Пьезоэлектрическим эффектом называется процесс появления электрических зарядов в твердых телах вследствие приложенного механического напряжения (рис. 1(a)). Он является обратимым. Это означает, что материалы, обладающие пьезоэлектрическим эффектом, также обладают обратным пьезоэлектрическим эффектом, т.е. вследствие приложенного электрического поля появляются внутренние механические напряжения (рис. 1(b)).  Пьезоэлектрические материалы находят широкое применение в различных областях от промышленности до бытового применения: генерация и регистрация звука, генерация высокого напряжения, микровесы, сверхточная фокусировка оптических систем, зажигалки для сигарет, стартеры и кварцевые наручные часы.  Инструкции по работе с электронными весами1. Поместите весы на плоскую устойчивую поверхность. 2. Для включения весов нажмите кнопку “ON/OFF”. 3. Дождитесь стабильных показаний. Если показание не равно нулю, нажмите кнопку “TARE” для обнуления показаний 4. С помощью кнопки “MODE” можно изменять единицы измерения: “g”, “gn”, “oz”, “ozt”, “dwt”, “ct” and “tl”. Вам рекомендуется использовать единицу измерения “g” (грамм).
Часть A. Простейшие измерения (3.0 балла) В этом эксперименте требуется определить размеры, массу и электрическую емкость пьезопластинки, а затем рассчитать плотность $\rho$ и относительную диэлектрическую проницаемость $\varepsilon_r$ материала, из которого она изготовлена.
Измерьте штангенциркулем длину $l$, ширину $w$, и толщину $t$ выбранной пьезопластинки. С помощью предоставленных электронных весов взвесьте эту пьезопластинку. Вставив пластинку в зажим Кельвина (6) измерьте мультиметром её электроемкость $C$. Учитывая то, что размеры пластинки неодинаковы в разных точках, проведите несколько измерений, рассчитайте средние величины и их стандартные погрешности. Диэлектрическая проницаемость пьезопластинки зависит от температуры (что будет рассмотрено в Части С). Поэтому подразумевается, что измерения электроемкости необходимо производить при комнатной температуре, избегая нагрева пьезопластинки руками.
Часть B. Резонансный метод измерения пьезоэлектрического коэффициента (4.5 балла)  Как было описано во введении, пьезопластинка деформируется под действием электрического поля. Коэффициент пропорциональности $d$ между возникающей в пьезопластинке относительной деформацией $S$ и напряженностью электрического поля $E$ называется пьезоэлектрическим коэффициентом: $d=S/E$.
Вычислите плотность $\rho$ и диэлектрическую проницаемость $\varepsilon_r$ пьезопластинки. Используя погрешности, найденные в части A1, рассчитайте погрешности величин $\rho$ и $\varepsilon_r$ (диэлектрическая постоянная $\varepsilon_0=8.85\cdot10^{-12}~\text{Ф}/\text{м}$).
Для приведённой эквивалентной электрической схемы получите формулы для резонансной $f_r$ и антирезонансной $f_a$ частот. Пьезоэлектрический коэффициент $d$ вычисляется по следующей формуле: \[ d = \sqrt{\frac{\varepsilon_0 \varepsilon_r}{128 f_r^4l^2 \rho \left[\frac{1}{(2\pi f_a)^2 - (2 \pi f_r)^2} + \frac{1}{32f_r^2} \right]}}\] Перейдем к эксперименту для определения частот $f_r$ и $f_a$, который схематически показан на рисунке ниже. Амплитуду подаваемого переменного напряжения $V$ поддерживайте постоянной, чтобы модуль импеданса определялся силой тока в цепи.
Часть C. Температура Кюри пьезопластинки (4.0 балла) У большинства диэлектриков диэлектрическая проницаемость не зависит от температуры. Однако, у свинцово-цинковой керамики, из которой изготовлена пьезопластинка, статическая относительная диэлектрическая проницаемость зависит от температуры по закону: \[\varepsilon_r=A+\frac{B}{T-T_c}, \quad \text{при} \quad T>T_c .\] Здесь $A$ и $B$ – константы, не зависящие от температуры. Эта зависимость называется . Параметры $B$ и $T_c$ называются, соответственно, константой Кюри и температурой Кюри в честь Пьера Кюри. При температуре Кюри происходит фазовый переход. Выше температуры Кюри вещество находится в параэлектрической фазе, в которой элементарные диполи кристаллических ячеек вещества ориентированы хаотично. Ниже температуры Кюри элементарные диполи взаимодействуют друг с другом, создавая внутреннее поле, ориентирующее диполи. В кристалле возникает спонтанная поляризация при отсутствующем внешнем поле. Относительная диэлектрическая проницаемость ниже температуры Кюри описывается выражением: \[\varepsilon_r=1+\frac{B}{2(T-T_c)}, \quad \text{при} \quad T<T_c .\] Из части A вам уже известно, что ε_r≫1, поэтому в выражении выше можно пренебречь единицей и считать, что: \[\varepsilon_r=\frac{B}{2(T-T_c)}, \quad \text{при} \quad T<T_c .\] Таким образом ёмкость пьезопластинки, полученной в части A, изменяется с температурой. Так как температура Кюри пьезопластинки больше, чем температура кипения воды, мы оценим её при помощи линейной экстраполяции.
Измерьте зависимость силы тока $I$ через пьезопластинку как функцию частоты подаваемого напряжения $f$. Постройте график зависимости $I(f)$ и определите по нему резонансную $f_r$ и антирезонансную $f_a$ частоты. Исходя из этого, вычислите пьезоэлектрический коэффициент $d$.
Измерьте ёмкость пьезопластинки при различных температурах и заполните таблицу измерений.
Часть D. Измерение скорости звука в алюминии (6.5 балла) В твёрдых телах звук может быть как поперечным, так и продольной волной. Движения частиц твёрдого тела, соответствующие этим волнам, показаны на рисунке ниже.  Продольные волны распространяются в твёрдых телах, жидкостях и газах, так как энергия переносится благодаря сжатиям и разрежениям среды.
Проведите анализ полученных измерений, постройте график в разумных координатах и определите по нему температуру Кюри.
Введём обозначения: $L$ — длина бруска, $u$ — скорость волны. Воспользуйтесь одной пьезопластинкой как преобразователем электрических колебаний в механические, чтобы генерировать звуковые волны в бруске, а второй – как датчиком амплитуды колебаний.Сначала измерьте скорость поперечных волн. Как уже было сказано в части B, пьезопластинка колеблется преимущественно вдоль её длинной стороны. Расположите пьезопластинки так, как показано на рисунке. Колебания первой пластинки будут передаваться бруску благодаря трению, генерируя таким образом поперечные волны.
Измерьте рулеткой длину $L$ алюминиевого бруска. Повторите измерения несколько раз, найдите среднюю длину и стандартное отклонение. Изменяя частоту звуковых волн, издаваемых первой пластинкой, найдите резонансные пики тока, протекающего через вторую пластинку. Постройте спектр резонансных частот по аналогии с графиком на рисунке.
Найдите резонансные пики силы тока для поперечных стоячих волн. Определите скорость поперечных волн в алюминии. Рассчитайте погрешности. Если прижать пьезопластинки к бруску другим образом, можно измерить скорость продольных колебаний. Расположите пластинки относительно бруска так, как показано на рисунке ниже. Колебания вдоль длинной стороны пьезопластинки будут передаваться бруску, генерируя его продольные колебания  В части B упоминалось, что, хотя колебания пьезопластинки происходят преимущественно вдоль её длинной стороны, пластинка колеблется также и вдоль других направлений. Эти колебания могут передаваться бруску и приводить к появлению дополнительных резонансных пиков в спектре. Обратите внимание, что колебания вдоль других направлений будут возбуждать только поперечные волны. Таким образом, дополнительные резонансные пики не будут совпадать с резонансными пиками от продольных стоячих волн.
Изменяя частоту звуковых волн, возбуждаемых первой пластинкой, найдите резонансные пики тока, протекающего через вторую пластинку. Постройте спектр резонансных частот.
Часть E. Определение дефекта в алюминиевом бруске (2.0 балла) После того, как вы определили скорость продольных волн в части D, вам предлагается определить местоположение искусственно созданного дефекта (глубокого плоского надпила) во втором алюминиевом бруске, закрытом непрозрачным экраном (чёрном ящике). Звуковые волны активно используются для обнаружения скрытых трещин, полостей и других внутренних неоднородностей в металлах, композитных материалах, пластиках и керамике. Промышленное ультразвуковое тестирование проводится путём подачи короткого импульса частотой в несколько мегагерц и амплитудой в несколько сотен вольт на пьезоэлемент, который преобразует его в ультразвуковые колебания образца, и анализа усиленного полученного от него сигнала на предмет отражения от неоднородностей. Этот метод слишком сложен для нашей установки. Вместо этого в качестве демонстрации, мы воспользуемся уже знакомым методом резонанса для определения местоположения глубокого плоского надпила в бруске. В отличие от части D звуковые волны будут отражаться от места надпила, а не от дальнего конца бруска. Таким образом, расположение резонансных пиков на спектре будет отличаться от спектра из части D, что может помочь определить местоположение надпила.  Используйте для этой части продольные стоячие волны.
Сравнивая полученный спектр со спектром из п. D2, определите резонансные пики от поперечных волн. Выделите резонансные пики, соответствующие продольным волнам и найдите их скорость. Рассчитайте погрешности.
Изменяя частоту звуковых волн, издаваемых первой пластинкой, найдите резонансные пики тока, протекающего через вторую пластинку. Постройте спектр резонансных частот.
На построенном графике отметьте резонансные пики, соответствующие продольным стоячим волнам, и найдите расстояние от надпила до края бруска, к которому прижимаются пьезопластинки.
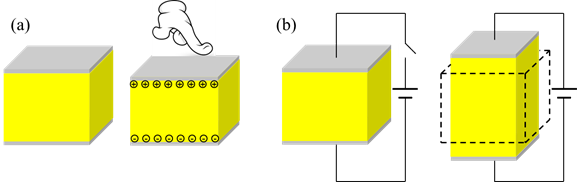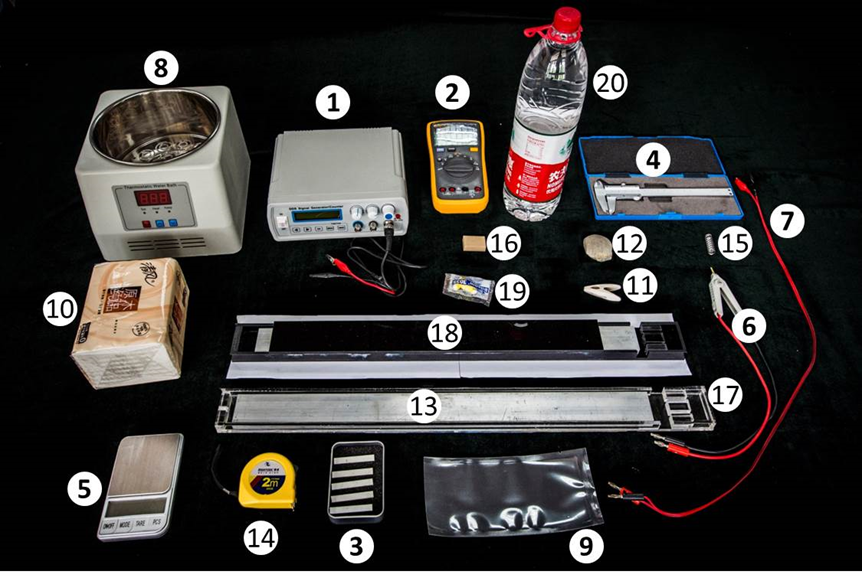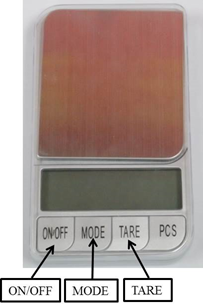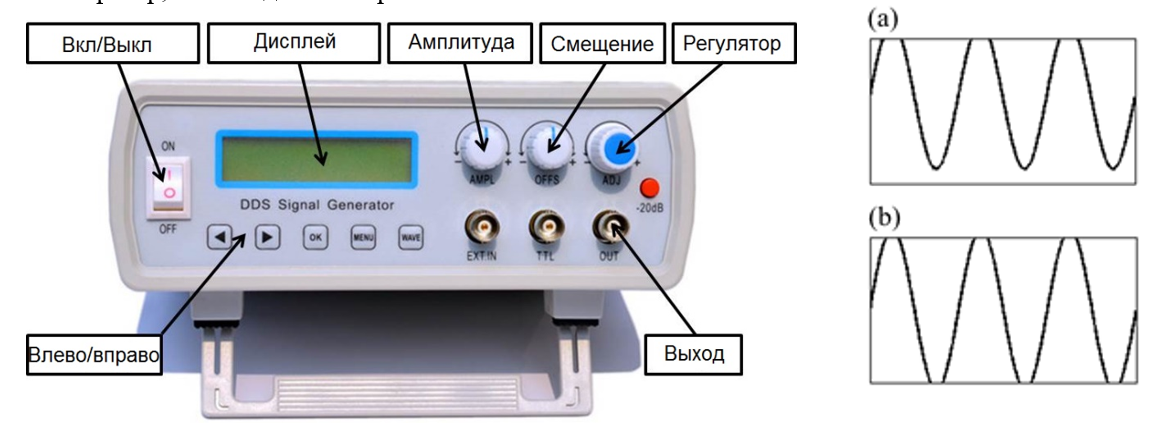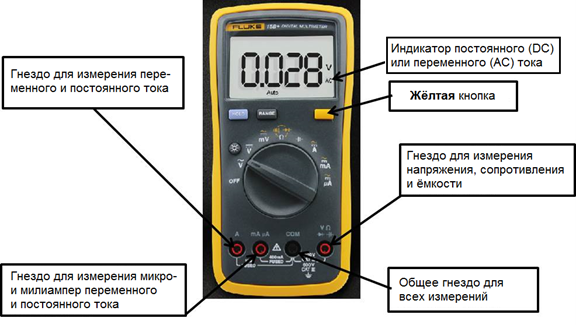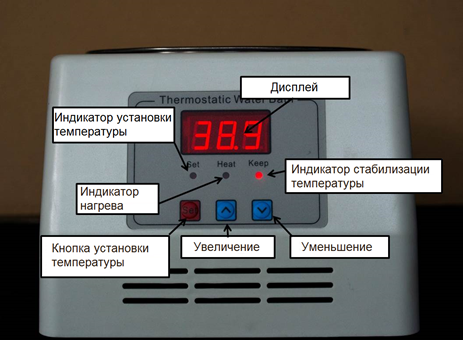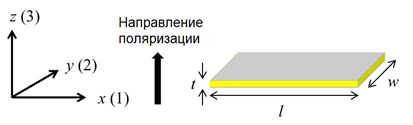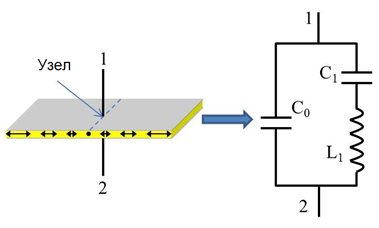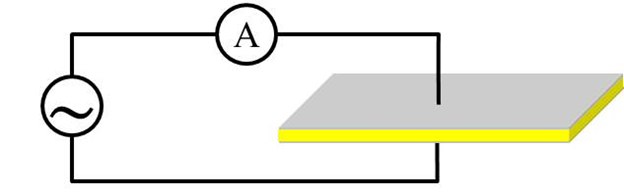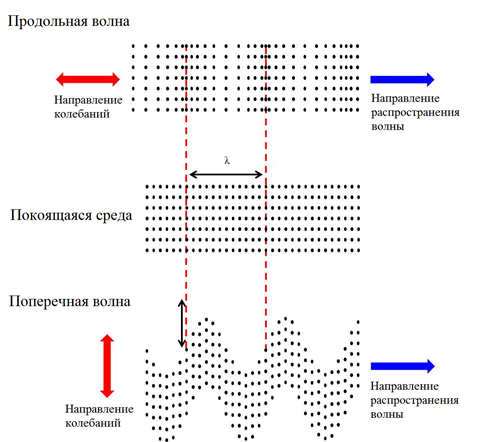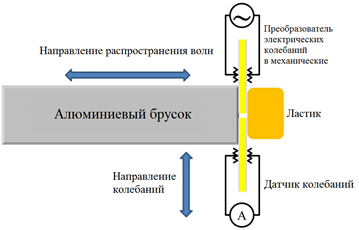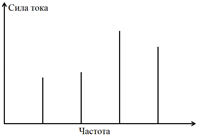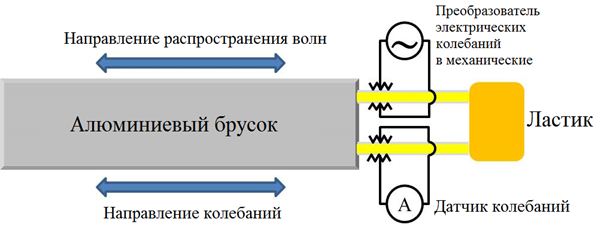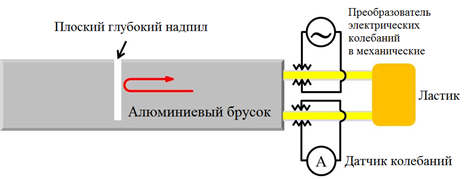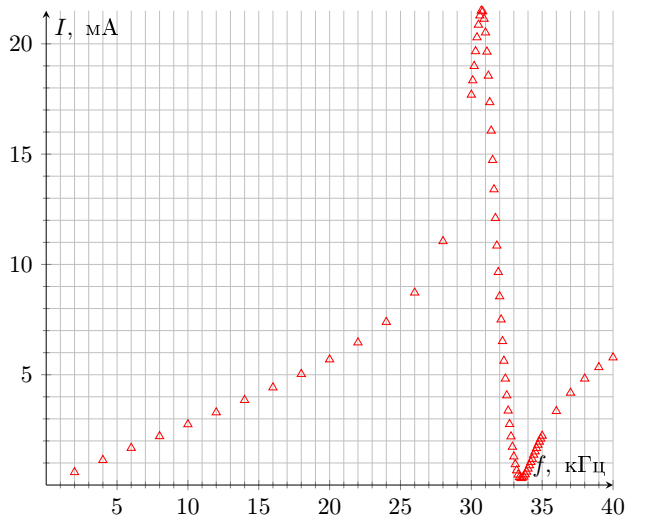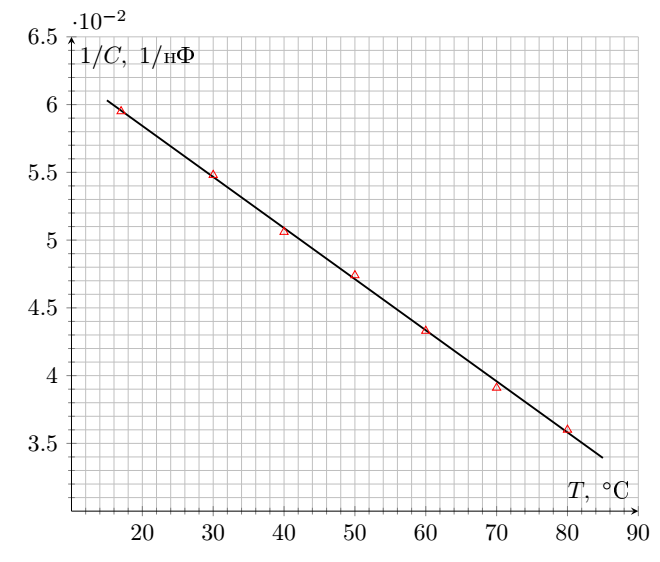
Измерьте штангенциркулем длину $l$, ширину $w$, и толщину $t$ выбранной пьезопластинки. С помощью предоставленных электронных весов взвесьте эту пьезопластинку. Вставив пластинку в зажим Кельвина (6) измерьте мультиметром её электроемкость $C$.  Учитывая то, что размеры пластинки неодинаковы в разных точках, проведите несколько измерений, рассчитайте средние величины и их стандартные погрешности.
Решение: | | $l,~\text{мм}$ | $w,~\text{мм}$ | $t,~\text{мм}$ | $m,~\text{г}$ | $C,~\text{нФ}$ | | --- | --- | --- | --- | --- | --- | | 1 | 45.0 | 7.1 | 1.0 | | 18.68 | | 2 | 45.0 | 7.1 | 1.0 | 18.70 | | 3 | 45.0 | 7.1 | 1.0 | 18.70 | | 4 | 45.0 | 7.0 | 1.0 | 18.76 | | 5 | 45.0 | 7.0 | 1.0 | 18.64 | | 6 | 45.0 | 7.0 | 1.0 | 18.72 | | Avg | $45.00\pm0.05$ | $7.00\pm0.07$ | $1.00\pm0.05$ | $2.31\pm0.03$ | $18.70\pm0.04$ |
Ответ: | | $l,~\text{мм}$ | $w,~\text{мм}$ | $t,~\text{мм}$ | $m,~\text{г}$ | $C,~\text{нФ}$ | | --- | --- | --- | --- | --- | --- | | 1 | 45.0 | 7.1 | 1.0 | | 18.68 | | 2 | 45.0 | 7.1 | 1.0 | 18.70 | | 3 | 45.0 | 7.1 | 1.0 | 18.70 | | 4 | 45.0 | 7.0 | 1.0 | 18.76 | | 5 | 45.0 | 7.0 | 1.0 | 18.64 | | 6 | 45.0 | 7.0 | 1.0 | 18.72 | | Avg | $45.00\pm0.05$ | $7.00\pm0.07$ | $1.00\pm0.05$ | $2.31\pm0.03$ | $18.70\pm0.04$ | Ответ: $l,~\text{мм}$$w,~\text{мм}$$t,~\text{мм}$$m,~\text{г}$$C,~\text{нФ}$145.07.11.018.68245.07.11.018.70345.07.11.018.70445.07.01.018.76545.07.01.018.64645.07.01.018.72Avg$45.00\pm0.05$$7.00\pm0.07$$1.00\pm0.05$$2.31\pm0.03$$18.70\pm0.04$

Вычислите плотность $\rho$ и диэлектрическую проницаемость $\varepsilon_r$ пьезопластинки. Используя погрешности, найденные в части A1, рассчитайте погрешности величин $\rho$ и $\varepsilon_r$ (диэлектрическая постоянная $\varepsilon_0=8.85\cdot10^{-12}~\text{Ф}/\text{м}$).
Ответ: \[ \rho = \frac{m}{lwt}=(7.4 \pm 0.4)~\text{г}/\text{м}^3\]\[ \varepsilon = \frac{Ct}{\varepsilon_0 lw}=(65 \pm 3) \cdot 10^3\]

Для приведённой эквивалентной электрической схемы получите формулы для резонансной $f_r$ и антирезонансной $f_a$ частот.
Решение: Импеданс $Z$ эквивалентной схемы вычислим из соотношения\[\frac{1}{Z} = i \omega C_0 + \frac{1}{\frac{1}{i \omega C_1}+i \omega L}, \quad \Rightarrow \quad Z = \frac{1}{i \omega} \frac{1 - \omega^2L_1C_1}{C_0 - \omega ^2 L_1 C_0 C_1 + C_1}.\]При резонансе $|Z| \to 0$ или же $1 = \omega^2 L_1 C_1$, поэтому $f_r = \dfrac{1}{2\pi \sqrt{L_1C_1}}$. При антирезонансе $|Z| \to \infty$ или же $C_0 + C_1 = \omega ^2 L_1 C_0 C_1$, поэтому $f_a = \dfrac{1}{2\pi}\sqrt{\dfrac{1}{L_1 C_1} + \dfrac{1}{L_1 C_0}}$.
Ответ: \[f_r = \frac{1}{2\pi \sqrt{L_1C_1}}, \quad f_a = \frac{1}{2\pi}\sqrt{\frac{1}{L_1 C_1} + \frac{1}{L_1 C_0}}\]

Измерьте зависимость силы тока $I$ через пьезопластинку как функцию частоты подаваемого напряжения $f$. Постройте график зависимости $I(f)$ и определите по нему резонансную $f_r$ и антирезонансную $f_a$ частоты. Исходя из этого, вычислите пьезоэлектрический коэффициент $d$.
Решение: $f,~\text{кГц}$$I,~\text{мA}$$f,~\text{кГц}$$I,~\text{мA}$20.5830.520.8632.44.8234.31.1841.1330.621.2832.54.0634.41.3761.6830.721.5032.63.3734.51.5282.2130.821.4732.72.7634.61.67102.7530.921.1332.82.2034.71.82123.2931.020.5132.91.7334.81.96143.8531.119.6433.01.2934.92.10164.4231.218.5533.10.94352.23185.0331.317.3533.20.66363.35205.6931.416.0633.30.47374.18226.4631.514.7333.40.36384.82247.3931.613.4033.50.31395.34268.7231.712.1033.60.33405.782811.0531.810.8533.70.38 3017.6931.99.6533.80.48 30.118.3432.08.5533.90.60 30.218.9932.17.5034.00.74 30.319.6632.26.5234.10.89 30.420.2932.35.6334.21.04  Из графика найдем\[f_r=30.7~\text{кГц}, \quad f_a=33.5~\text{кГц}.\]Рассчитаем $d$: \[ d = \sqrt{\frac{\varepsilon_0 \varepsilon_r}{128 f_r^4l^2 \rho \left[\frac{1}{(2\pi f_a)^2 - (2 \pi f_r)^2} + \frac{1}{32f_r^2} \right]}}=4.4 \cdot 10^{-10}~\text{м}/\text{В}\] | $f,~\text{кГц}$ | $I,~\text{мA}$ | $f,~\text{кГц}$ | $I,~\text{мA}$ | | --- | --- | --- | --- | --- | --- | --- | --- | | 2 | 0.58 | 30.5 | 20.86 | 32.4 | 4.82 | 34.3 | 1.18 | | 4 | 1.13 | 30.6 | 21.28 | 32.5 | 4.06 | 34.4 | 1.37 | | 6 | 1.68 | **30.7** | **21.50** | 32.6 | 3.37 | 34.5 | 1.52 | | 8 | 2.21 | 30.8 | 21.47 | 32.7 | 2.76 | 34.6 | 1.67 | | 10 | 2.75 | 30.9 | 21.13 | 32.8 | 2.20 | 34.7 | 1.82 | | 12 | 3.29 | 31.0 | 20.51 | 32.9 | 1.73 | 34.8 | 1.96 | | 14 | 3.85 | 31.1 | 19.64 | 33.0 | 1.29 | 34.9 | 2.10 | | 16 | 4.42 | 31.2 | 18.55 | 33.1 | 0.94 | 35 | 2.23 | | 18 | 5.03 | 31.3 | 17.35 | 33.2 | 0.66 | 36 | 3.35 | | 20 | 5.69 | 31.4 | 16.06 | 33.3 | 0.47 | 37 | 4.18 | | 22 | 6.46 | 31.5 | 14.73 | 33.4 | 0.36 | 38 | 4.82 | | 24 | 7.39 | 31.6 | 13.40 | **33.5** | **0.31** | 39 | 5.34 | | 26 | 8.72 | 31.7 | 12.10 | 33.6 | 0.33 | 40 | 5.78 | | 28 | 11.05 | 31.8 | 10.85 | 33.7 | 0.38 | | | | 30 | 17.69 | 31.9 | 9.65 | 33.8 | 0.48 | | | | 30.1 | 18.34 | 32.0 | 8.55 | 33.9 | 0.60 | | | | 30.2 | 18.99 | 32.1 | 7.50 | 34.0 | 0.74 | | | | 30.3 | 19.66 | 32.2 | 6.52 | 34.1 | 0.89 | | | | 30.4 | 20.29 | 32.3 | 5.63 | 34.2 | 1.04 | | |
Ответ: \[ d =4.4 \cdot 10^{-10}~\text{м}/\text{В}\]

Измерьте ёмкость пьезопластинки при различных температурах и заполните таблицу измерений.
Решение: $T,~^\circ\text{C}$$C,~\text{нФ}$$1/C, ~1/\text{нФ}$17.016.800.059530.018.250.054840.019.770.050650.021.080.047460.023.070.043370.025.600.039180.027.800.0360 | $T,~^\circ\text{C}$ | $C,~\text{нФ}$ | $1/C, ~1/\text{нФ}$ | | --- | --- | --- | | 17.0 | 16.80 | 0.0595 | | 30.0 | 18.25 | 0.0548 | | 40.0 | 19.77 | 0.0506 | | 50.0 | 21.08 | 0.0474 | | 60.0 | 23.07 | 0.0433 | | 70.0 | 25.60 | 0.0391 | | 80.0 | 27.80 | 0.0360 |

Проведите анализ полученных измерений, постройте график в разумных координатах и определите по нему температуру Кюри.
Решение: Из графика $1/C= (-0.38 \cdot \frac{T}{^\circ\text{C}} + 66.0) \cdot 10^{-3}$, поэтому $T_c=\frac{66.0}{0.38}~^\circ\text{C}=174~^\circ\text{C}$.
Ответ: \[T_c=174~^\circ\text{C}\]

Введём обозначения: $L$ — длина бруска, $u$ — скорость волны.  Напишите выражения для частот $f_n$ стоячих (резонансных) волн, расположенных вдоль длинной стороны бруска при его незакреплённых концах. Выразите скорость $u$ через $f_n$.
Решение: Разложим смещение $u(x,t)$ точки с координатой $x$ по двум бегущим волнам:\[ u(x,t) = Ae^{i\omega t - ikx} + Be^{i \omega t + ikx}.\]Для бруска со свободными концами должна обращаться в 0 производная $\partial u/\partial x$ на концах. \[\begin{cases}\partial_x u(0,t) = -ikA e^{i \omega t} + ikB e^{i\omega t} =0\\\partial_x u(L,t) = -ikA e^{i \omega t-ikL} + ikB e^{i\omega t+ikL} =0\\\end{cases}\]Из первого уравнения $A=B$, из второго $\sin kL=0$. С учетом соотношения $u=\frac{\omega}{k}$ получим\[ f_n= \frac{un}{2L}.\]
Ответ: \[f_n=\frac{un}{2L}\]

Измерьте рулеткой длину $L$ алюминиевого бруска. Повторите измерения несколько раз, найдите среднюю длину и стандартное отклонение. Изменяя частоту звуковых волн, издаваемых первой пластинкой, найдите резонансные пики тока, протекающего через вторую пластинку. Постройте спектр резонансных частот по аналогии с графиком на рисунке.
Решение: 12345Avg$L,~\text{см}$49.950.050.050.150.0$50.0\pm0.1~\text{см}$ $f,~\text{кГц}$$I,~\text{мкА}$$f,~\text{кГц}$$I,~\text{мкА}$6.3716.526.40296.28.8142.629.47429.911.81144.031.14109.214.70249.532.3590717.54336.935.2267120.45247.738.76446.823.44358.440.13479 | | 1 | 2 | 3 | 4 | 5 | Avg | | --- | --- | --- | --- | --- | --- | --- | | $L,~\text{см}$ | 49.9 | 50.0 | 50.0 | 50.1 | 50.0 | $50.0\pm0.1~\text{см}$ |

Найдите резонансные пики силы тока для поперечных стоячих волн. Определите скорость поперечных волн в алюминии. Рассчитайте погрешности. Внимание: вы можете получить пики, которые не имеют отношения к поперечным волнам, из-за несовершенства установки (например, неидеальности граничных условий). Вам нужно понять, какие пики не относятся к поперечным стоячим волнам при анализе результатов.

 На графике красным выделены равноудаленные пики, образующие последовательность $f_n = n \Delta f_\text{поп}$, где $\Delta f_\text{поп} = (2.98 \pm 0.02)~\text{кГц}$. Таким образом $u_\text{поп}=2L \Delta f_\text{поп} = (2.98 \pm 0.02)~\text{км}/\text{с}$.

Ответ:

 \[ u_\text{поп}= (2.98 \pm 0.02)~\text{км}/\text{с} \]
Решение: На графике красным выделены равноудаленные пики, образующие последовательность $f_n = n \Delta f_\text{поп}$, где $\Delta f_\text{поп} = (2.98 \pm 0.02)~\text{кГц}$. Таким образом $u_\text{поп}=2L \Delta f_\text{поп} = (2.98 \pm 0.02)~\text{км}/\text{с}$.
Ответ: \[ u_\text{поп}= (2.98 \pm 0.02)~\text{км}/\text{с} \]

Изменяя частоту звуковых волн, возбуждаемых первой пластинкой, найдите резонансные пики тока, протекающего через вторую пластинку. Постройте спектр резонансных частот.
Решение: $f,~\text{кГц}$$I,~\text{мкА}$$f,~\text{кГц}$$I,~\text{мкА}$5.1815.529.408488.9052.730.64194010.50216.232.33159314.53103.635.20258915.53353.335.55233120.6355537.81104323.39156.438.74118.824.6845.840.2645025.67132840.79194.526.44414.541.5332.7 | $f,~\text{кГц}$ | $I,~\text{мкА}$ | $f,~\text{кГц}$ | $I,~\text{мкА}$ | | --- | --- | --- | --- | | 5.18 | 15.5 | 29.40 | 848 | | 8.90 | 52.7 | 30.64 | 1940 | | 10.50 | 216.2 | 32.33 | 1593 | | 14.53 | 103.6 | 35.20 | 2589 | | 15.53 | 353.3 | 35.55 | 2331 | | 20.63 | 555 | 37.81 | 1043 | | 23.39 | 156.4 | 38.74 | 118.8 | | 24.68 | 45.8 | 40.26 | 450 | | 25.67 | 1328 | 40.79 | 194.5 | | 26.44 | 414.5 | 41.53 | 32.7 |

Сравнивая полученный спектр со спектром из п. D2, определите резонансные пики от поперечных волн. Выделите резонансные пики, соответствующие продольным волнам и найдите их скорость. Рассчитайте погрешности.
Решение: На графике синим выделены равноудаленные пики, образующие последовательность $f_n = n \Delta f_\text{прод}$, где $\Delta f_\text{прод} = (5.06 \pm 0.02)~\text{кГц}$. Таким образом $u_\text{прод}=2L \Delta f_\text{прод} = (5.06 \pm 0.02)~\text{км}/\text{с}$.
Ответ: \[u_\text{прод}=(5.06 \pm 0.02)~\text{км}/\text{с}\]

Изменяя частоту звуковых волн, издаваемых первой пластинкой, найдите резонансные пики тока, протекающего через вторую пластинку. Постройте спектр резонансных частот.
Решение: $f,~\text{кГц}$$I,~\text{мкА}$$f,~\text{кГц}$$I,~\text{мкА}$5.069.124.95150.98.016.125.177518.8566.030.2744110.0943.833.37432.715.0534.935.27430.115.14105.239.23241.917.15358.940.82242.420.1157.241.0557.7 | $f,~\text{кГц}$ | $I,~\text{мкА}$ | $f,~\text{кГц}$ | $I,~\text{мкА}$ | | --- | --- | --- | --- | | 5.06 | 9.1 | 24.95 | 150.9 | | 8.01 | 6.1 | 25.17 | 751 | | 8.85 | 66.0 | 30.27 | 441 | | 10.09 | 43.8 | 33.37 | 432.7 | | 15.05 | 34.9 | 35.27 | 430.1 | | 15.14 | 105.2 | 39.23 | 241.9 | | 17.15 | 358.9 | 40.82 | 242.4 | | 20.11 | 57.2 | 41.05 | 57.7 |

На построенном графике отметьте резонансные пики, соответствующие продольным стоячим волнам, и найдите расстояние от надпила до края бруска, к которому прижимаются пьезопластинки.
Решение: На графике зеленым выделены равноудаленные пики, образующие последовательность $f_n = n \Delta f_\text{прод}$, где $\Delta f_\text{прод} = (8.06 \pm 0.06)~\text{кГц}$. Таким образом $L_x = \dfrac{u_\text{прод}}{2\Delta f_\text{прод}}=31.3~\text{см}$.
Ответ: \[L_x =31.3~\text{см}\]
Темы:
E, Механика, Цепи, Волны, Азиатские, Пьезоэффект, Температура Кюри